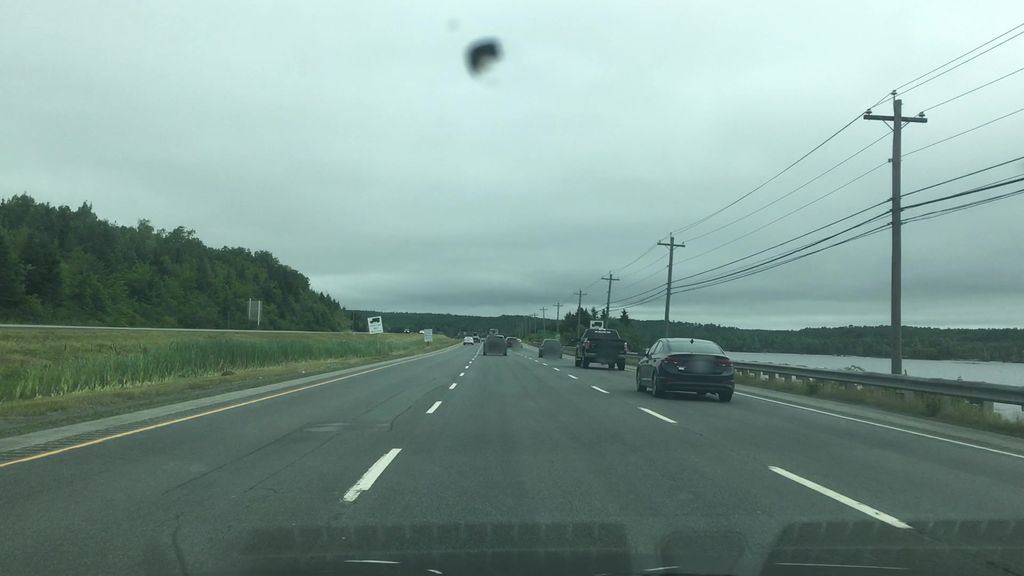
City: halifax